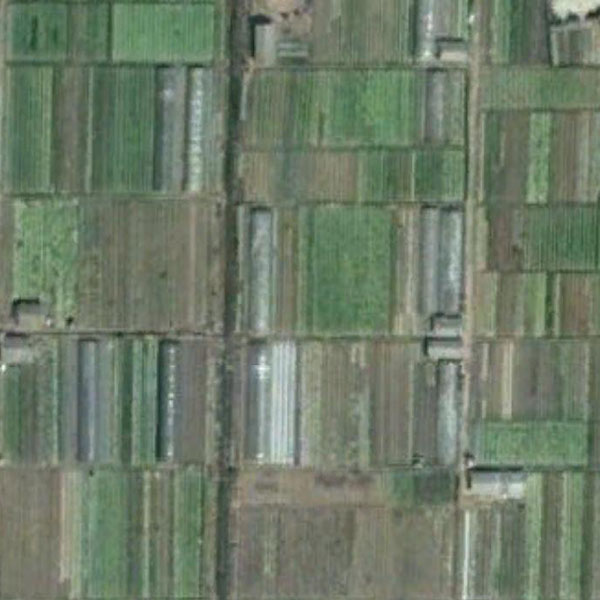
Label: Farmland